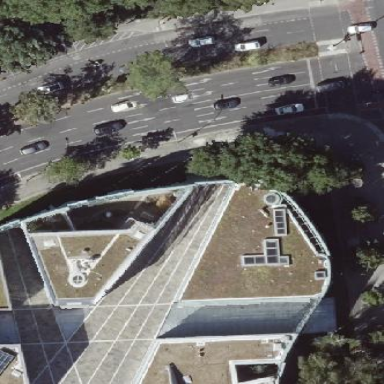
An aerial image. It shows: Embassy building.